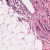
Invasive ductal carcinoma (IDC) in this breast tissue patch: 1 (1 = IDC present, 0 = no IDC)